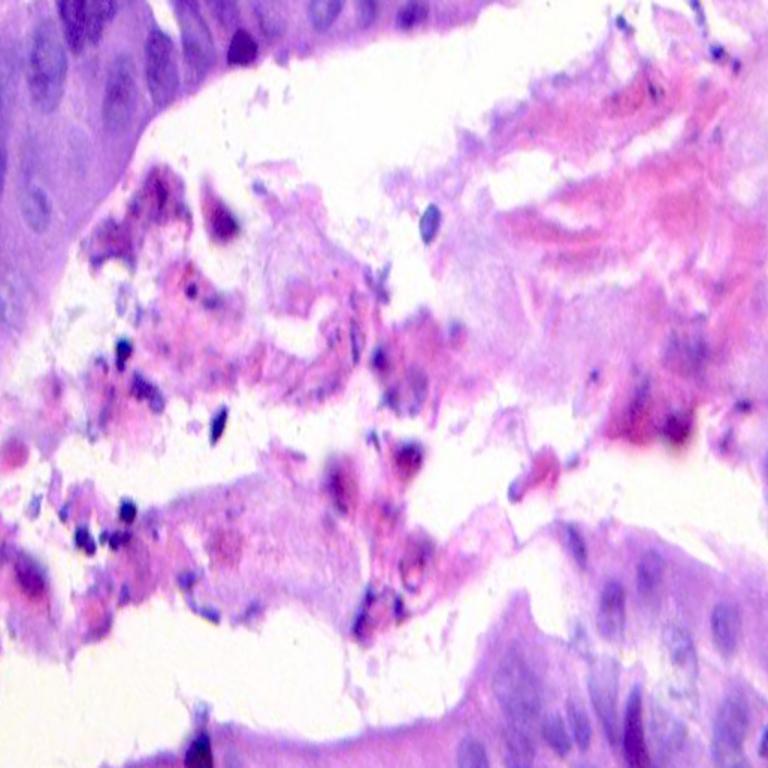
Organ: colon
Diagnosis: adenocarcinomas